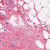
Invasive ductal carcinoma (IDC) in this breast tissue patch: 0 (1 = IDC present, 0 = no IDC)